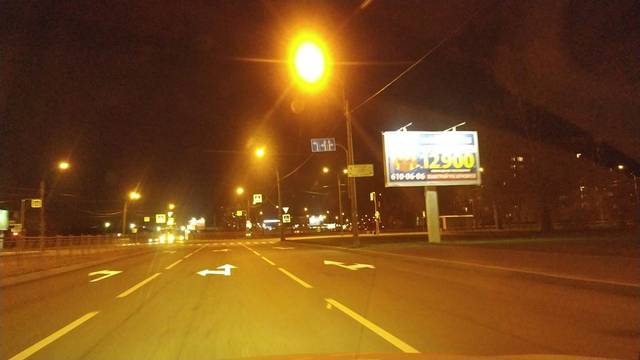
Region: Russia
Coordinates: 59.844, 30.337